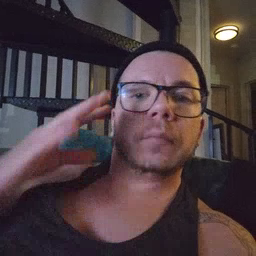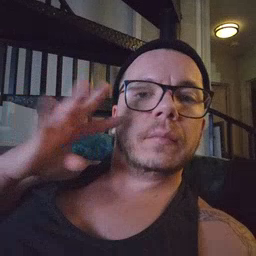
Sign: noisy